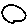
Label: circle